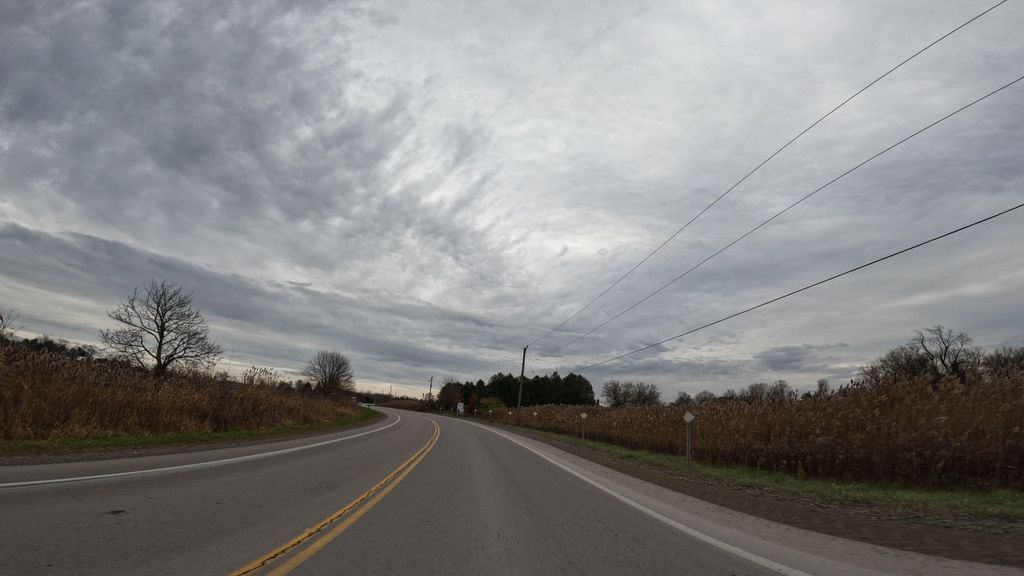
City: hamilton